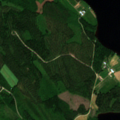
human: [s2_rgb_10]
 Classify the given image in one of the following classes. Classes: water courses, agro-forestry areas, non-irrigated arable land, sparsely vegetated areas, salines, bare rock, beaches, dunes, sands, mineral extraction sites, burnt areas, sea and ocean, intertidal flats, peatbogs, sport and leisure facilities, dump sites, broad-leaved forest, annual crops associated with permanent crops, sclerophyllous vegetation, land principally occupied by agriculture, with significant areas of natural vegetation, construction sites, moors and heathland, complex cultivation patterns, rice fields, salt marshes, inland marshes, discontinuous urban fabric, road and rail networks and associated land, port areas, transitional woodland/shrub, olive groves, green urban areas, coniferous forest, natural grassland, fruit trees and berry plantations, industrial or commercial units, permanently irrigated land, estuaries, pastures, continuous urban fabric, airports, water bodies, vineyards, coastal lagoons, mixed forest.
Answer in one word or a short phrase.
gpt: coniferous forest, mixed forest, water bodies